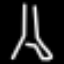
Label: The Eiffel Tower